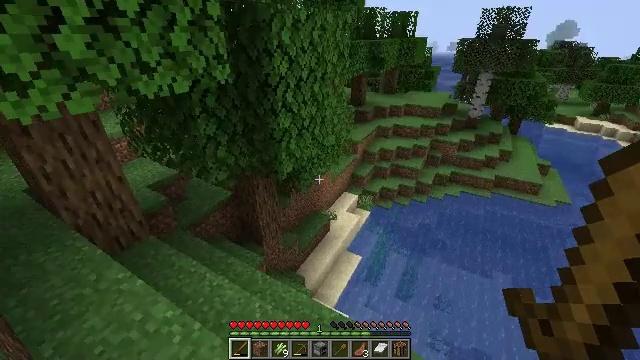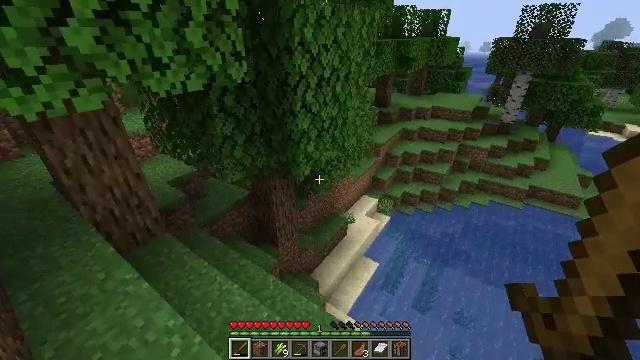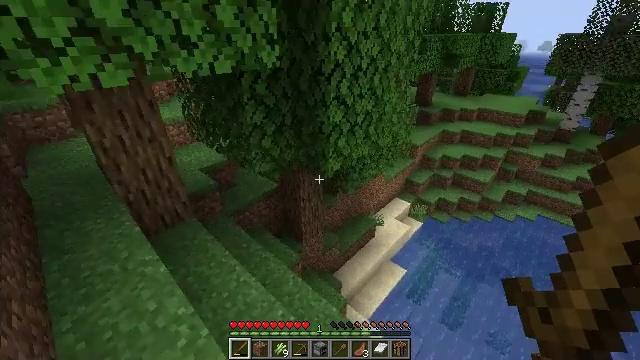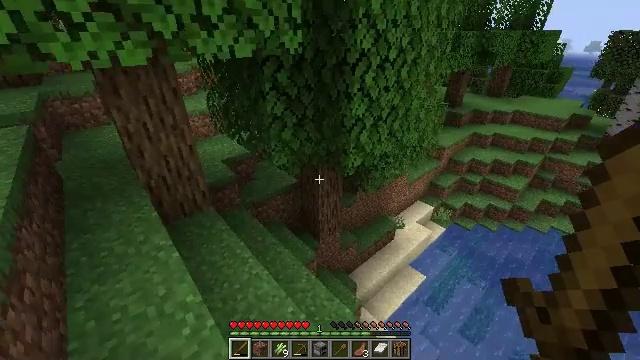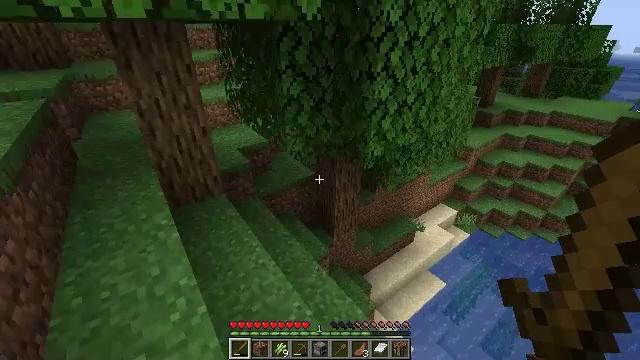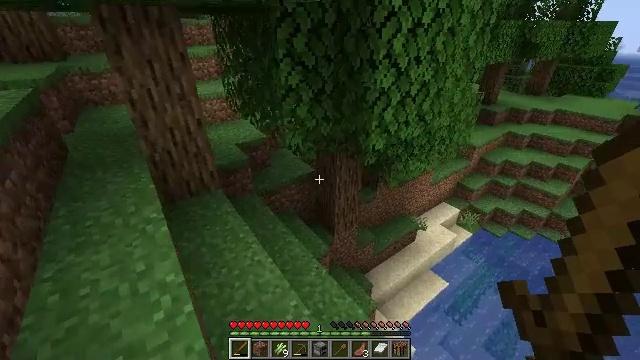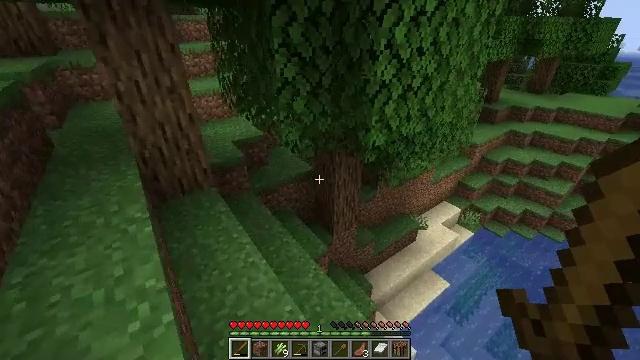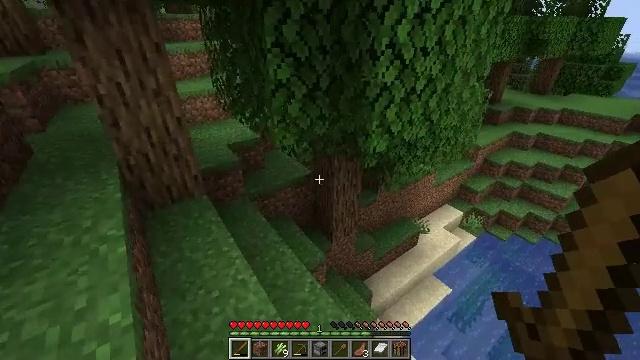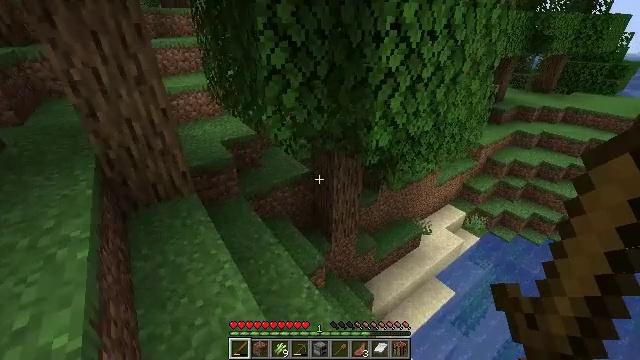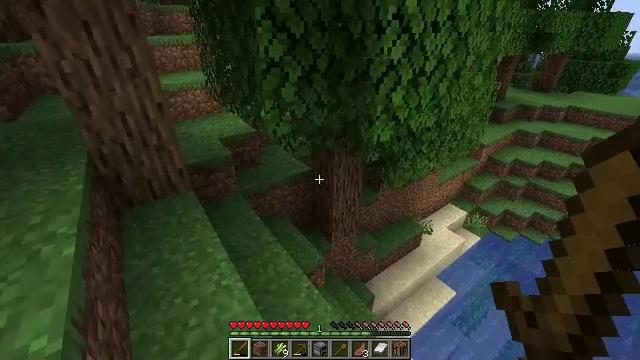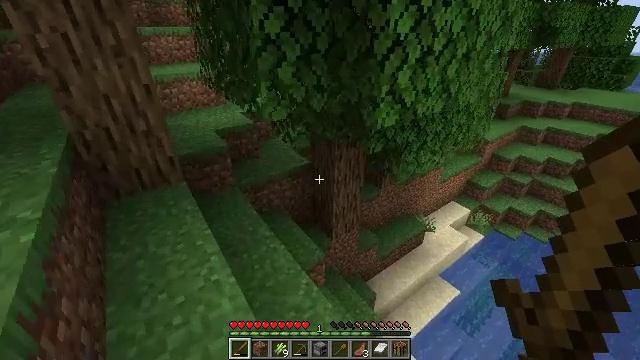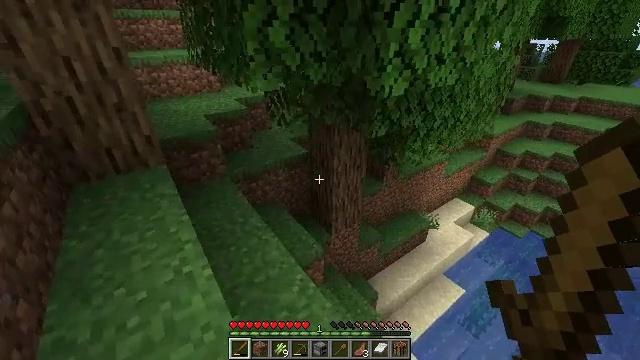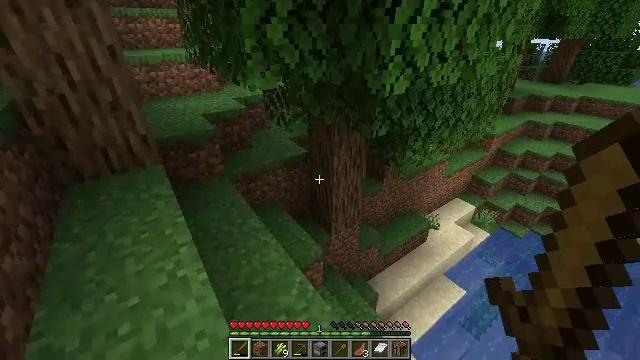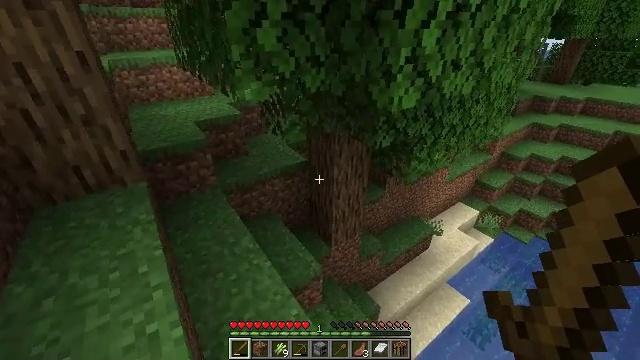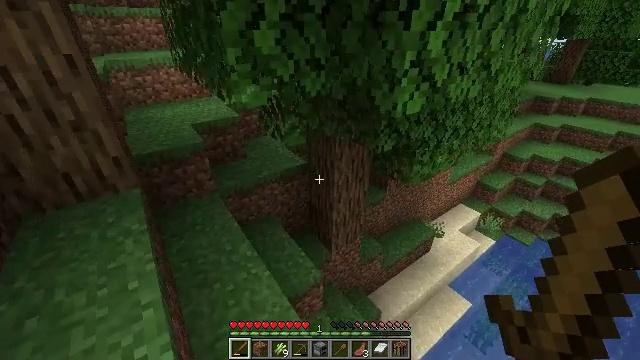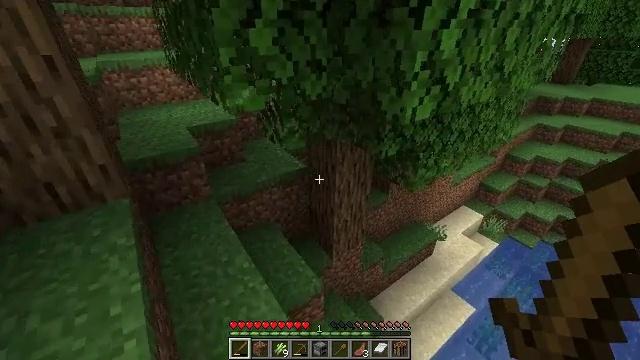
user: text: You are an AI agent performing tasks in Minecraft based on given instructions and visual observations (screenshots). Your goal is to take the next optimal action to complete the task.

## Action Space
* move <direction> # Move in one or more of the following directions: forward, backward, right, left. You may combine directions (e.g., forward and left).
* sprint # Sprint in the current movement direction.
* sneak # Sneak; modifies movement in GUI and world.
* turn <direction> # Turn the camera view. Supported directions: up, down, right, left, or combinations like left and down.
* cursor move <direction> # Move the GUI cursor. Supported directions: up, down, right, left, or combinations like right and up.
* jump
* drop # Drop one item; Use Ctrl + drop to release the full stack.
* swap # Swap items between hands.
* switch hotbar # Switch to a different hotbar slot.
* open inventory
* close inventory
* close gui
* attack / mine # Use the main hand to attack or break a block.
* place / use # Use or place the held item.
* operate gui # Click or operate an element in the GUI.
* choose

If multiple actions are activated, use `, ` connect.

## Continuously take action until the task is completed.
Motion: motion action
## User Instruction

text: Cut down the sugar cane stalks.
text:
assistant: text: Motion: move forward, turn left
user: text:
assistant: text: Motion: move forward, turn left
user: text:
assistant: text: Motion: move forward, turn left
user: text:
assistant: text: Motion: move forward, turn left
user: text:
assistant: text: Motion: move forward
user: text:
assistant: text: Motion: move forward
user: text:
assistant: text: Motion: move forward
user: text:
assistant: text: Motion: move forward
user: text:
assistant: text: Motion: move forward
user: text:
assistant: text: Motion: move forward
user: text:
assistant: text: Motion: move forward
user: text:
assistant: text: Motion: move forward
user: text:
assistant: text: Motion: move forward
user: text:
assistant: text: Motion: move forward
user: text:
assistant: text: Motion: move forward
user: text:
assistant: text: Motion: move forward
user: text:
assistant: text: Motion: move forward, turn right
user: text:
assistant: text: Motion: move forward
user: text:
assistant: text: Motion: no_op
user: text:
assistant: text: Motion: turn right
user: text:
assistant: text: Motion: turn right
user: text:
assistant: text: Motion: turn right
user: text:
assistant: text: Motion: turn right
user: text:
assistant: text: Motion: turn right
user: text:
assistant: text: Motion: turn right
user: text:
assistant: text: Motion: turn right
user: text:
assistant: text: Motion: turn right
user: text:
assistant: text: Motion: turn right
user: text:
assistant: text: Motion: turn right
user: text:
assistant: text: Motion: turn right